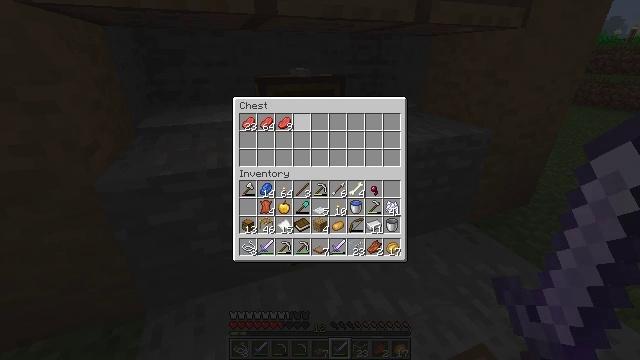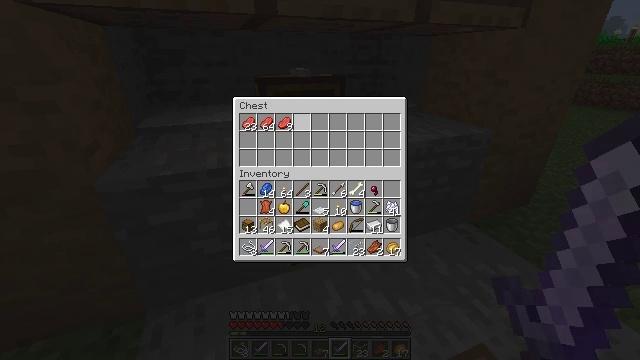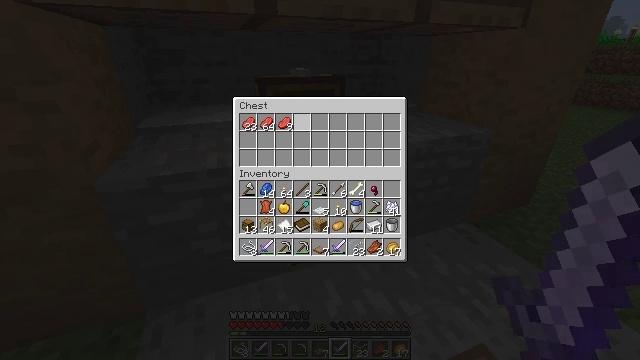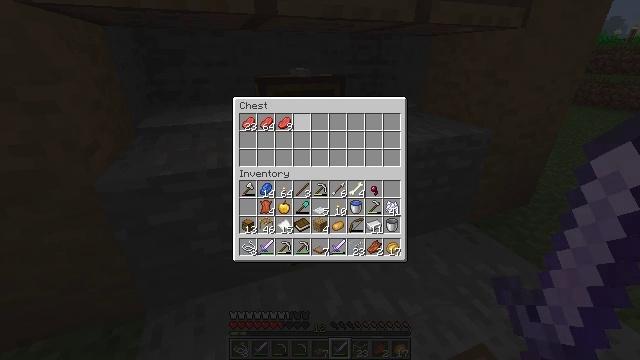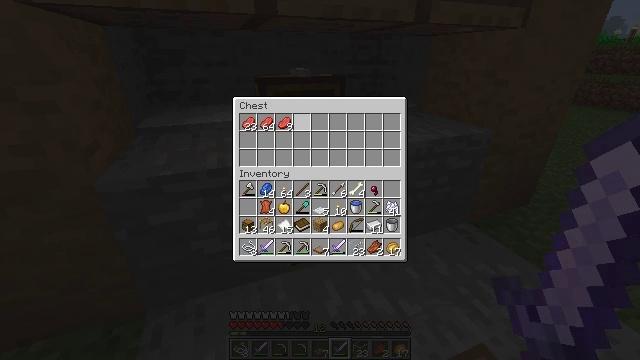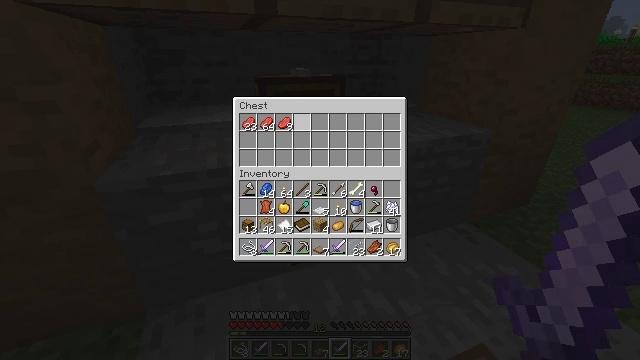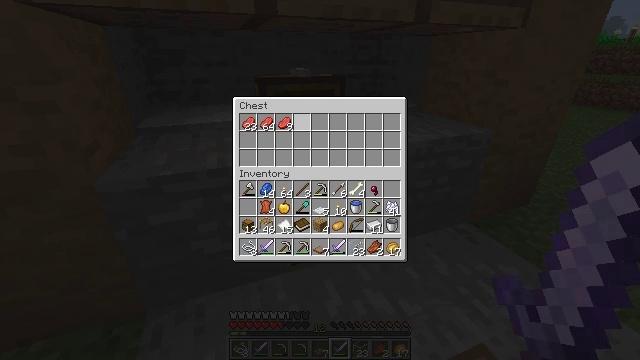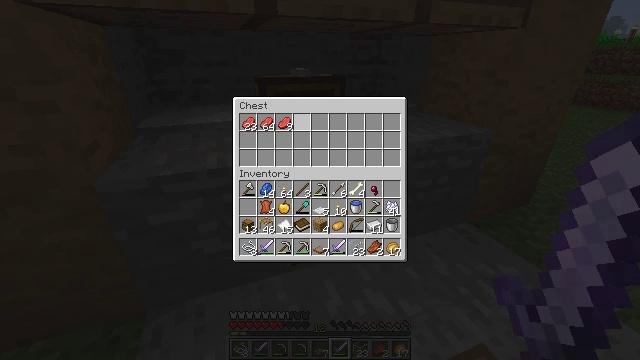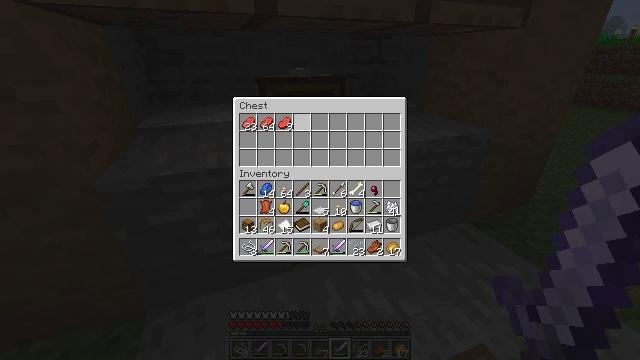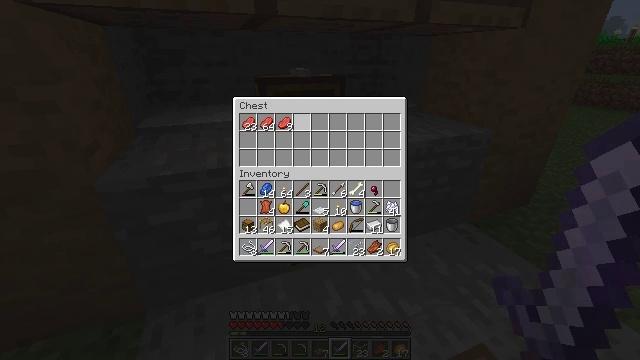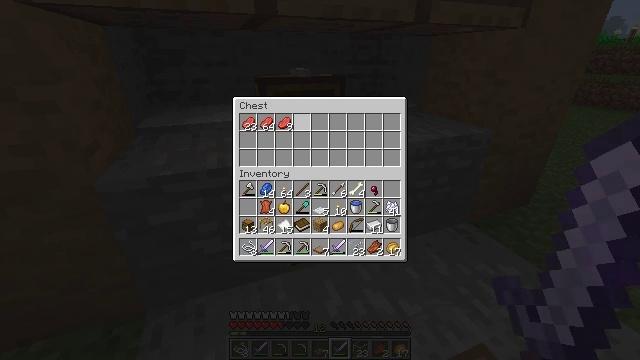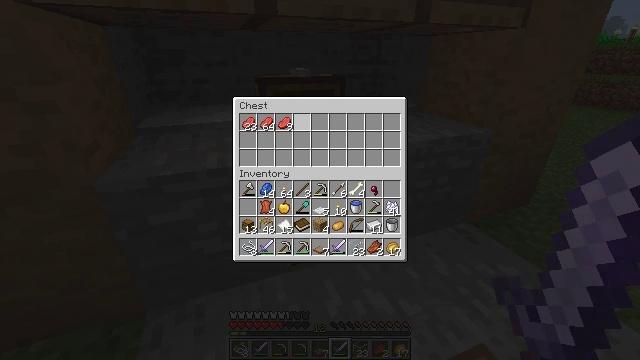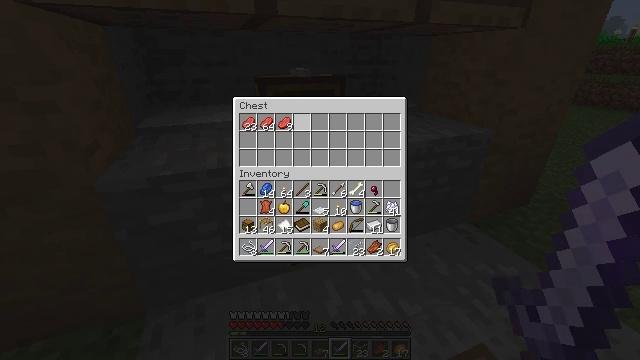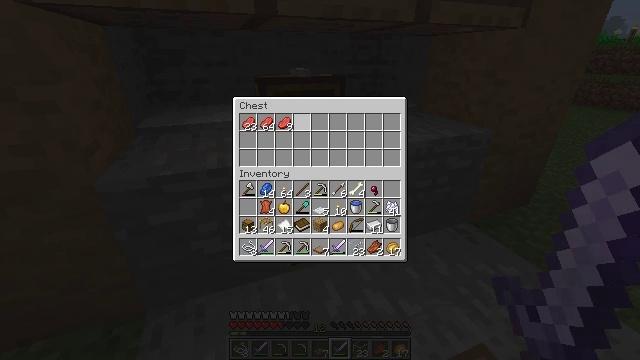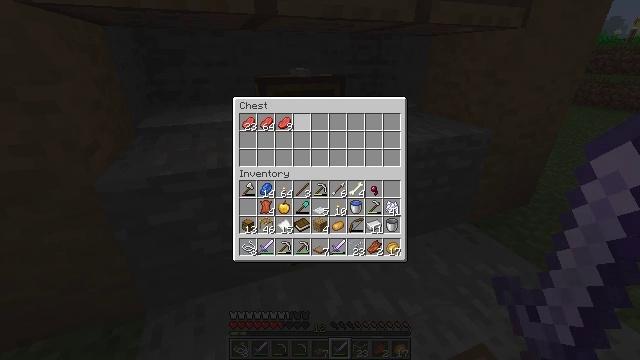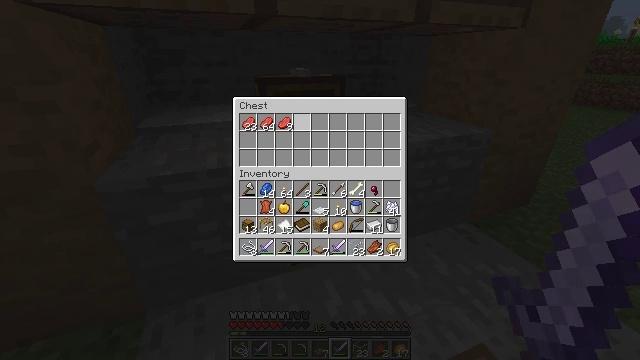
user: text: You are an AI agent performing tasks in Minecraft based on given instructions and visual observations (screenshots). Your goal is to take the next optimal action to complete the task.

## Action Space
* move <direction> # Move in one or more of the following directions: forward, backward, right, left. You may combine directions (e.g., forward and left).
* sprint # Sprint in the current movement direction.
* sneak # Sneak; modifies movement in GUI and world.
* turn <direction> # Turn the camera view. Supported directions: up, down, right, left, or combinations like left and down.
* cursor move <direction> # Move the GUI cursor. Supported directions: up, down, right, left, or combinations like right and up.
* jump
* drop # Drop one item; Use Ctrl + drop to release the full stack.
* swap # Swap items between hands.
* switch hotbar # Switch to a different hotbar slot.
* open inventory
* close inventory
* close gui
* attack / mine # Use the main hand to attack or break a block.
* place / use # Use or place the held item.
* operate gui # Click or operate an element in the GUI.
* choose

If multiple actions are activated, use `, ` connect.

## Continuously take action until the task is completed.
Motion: motion action
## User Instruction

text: Assemble paper and leather to create a book on the crafting table.
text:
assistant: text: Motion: no_op
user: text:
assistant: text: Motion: no_op
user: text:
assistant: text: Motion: no_op
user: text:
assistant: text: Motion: no_op
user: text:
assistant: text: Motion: no_op
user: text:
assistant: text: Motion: no_op
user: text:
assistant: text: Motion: no_op
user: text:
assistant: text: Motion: no_op
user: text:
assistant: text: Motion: no_op
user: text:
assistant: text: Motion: no_op
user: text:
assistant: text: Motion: no_op
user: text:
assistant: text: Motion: no_op
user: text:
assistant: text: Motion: no_op
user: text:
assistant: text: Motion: no_op
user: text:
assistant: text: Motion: no_op
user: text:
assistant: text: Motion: no_op
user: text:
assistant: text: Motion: no_op
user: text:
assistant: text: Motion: no_op
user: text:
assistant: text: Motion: no_op
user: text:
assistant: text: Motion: no_op
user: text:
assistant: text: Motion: no_op
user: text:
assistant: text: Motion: no_op
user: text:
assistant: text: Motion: no_op
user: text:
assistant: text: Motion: no_op
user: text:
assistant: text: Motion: no_op
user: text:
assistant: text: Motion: no_op
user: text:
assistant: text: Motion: no_op
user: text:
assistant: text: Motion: no_op
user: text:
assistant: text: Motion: no_op
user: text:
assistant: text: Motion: no_op